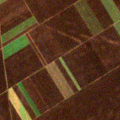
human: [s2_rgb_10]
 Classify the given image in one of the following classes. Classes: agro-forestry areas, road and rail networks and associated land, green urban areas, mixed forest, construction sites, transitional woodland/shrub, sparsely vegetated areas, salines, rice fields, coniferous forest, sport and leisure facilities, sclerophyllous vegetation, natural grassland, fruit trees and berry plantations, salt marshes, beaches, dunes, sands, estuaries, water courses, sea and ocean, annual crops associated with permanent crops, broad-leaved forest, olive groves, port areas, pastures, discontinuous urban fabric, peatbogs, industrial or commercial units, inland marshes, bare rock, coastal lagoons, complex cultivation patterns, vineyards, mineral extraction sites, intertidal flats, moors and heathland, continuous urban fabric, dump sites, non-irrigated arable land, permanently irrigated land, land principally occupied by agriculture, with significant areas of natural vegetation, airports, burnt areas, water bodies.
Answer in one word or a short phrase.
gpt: non-irrigated arable land